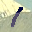
Label: 1